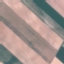
Label: AnnualCrop